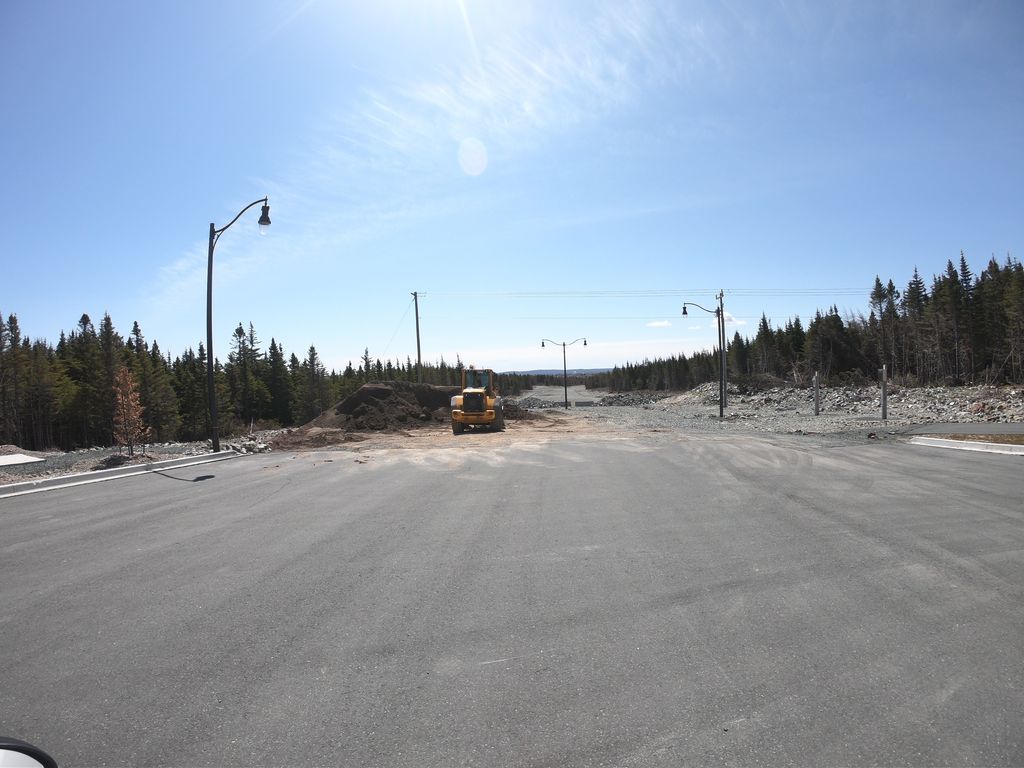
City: st_johns